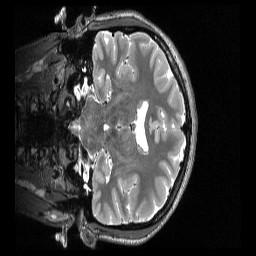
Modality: T2w
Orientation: coronal
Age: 21
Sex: female
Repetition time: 3.2 s
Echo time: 0.563 s